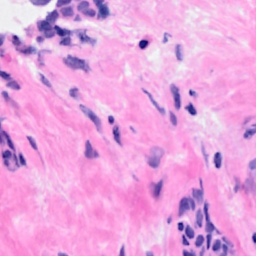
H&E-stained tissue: Breast